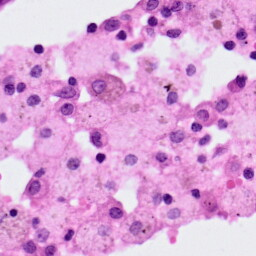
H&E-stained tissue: Lung